Question: I want to change my legend so that it shows colour but doesn't discriminate by shape.
Here is some data:
'''
exampledata <- tribble(~subject, ~group, ~PC, ~condition,
"1", "A", .8, "cond1",
"1", "A", .4, "cond2",
"2", "B", .45, "cond1",
"2", "B", .4, "cond2",
"3", "A", .6, "cond1",
"3", "A", .3, "cond2",
"4", "B", .5, "cond1",
"4", "B", .34, "cond2",
"5", "A", .86, "cond1",
"5", "A", .34, "cond2",
"6", "B", .45, "cond1",
"6", "B", .64, "cond2",
"7", "A", .36, "cond1",
"7", "A", .23, "cond2",
"8", "B", .59, "cond1",
"8", "B", .24, "cond2",
"9", "A", .8, "cond1",
"9", "A", .14, "cond2",
"10", "B", .42, "cond1",
"10", "B", .74, "cond2",
"11", "A", .56, "cond1",
"11", "A", .32, "cond2",
"12", "B", .65, "cond1",
"12", "B", .14, "cond2",
"13", "A", .76, "cond1",
"13", "A", .63, "cond2",
"14", "B", .56, "cond1",
"14", "B", .14, "cond2",
"15", "A", .66, "cond1",
"15", "A", .33, "cond2",
"16", "B", .65, "cond1",
"16", "B", .24, "cond2",
"17", "A", .16, "cond1",
"17", "A", .73, "cond2",
"18", "B", .29, "cond1",
"18", "B", .22, "cond2"
)
'''
And the code I've been using so far:
'''
ggplot(exampledata, aes(x=condition, y=PC, shape = condition, color = group))+
geom_point(aes(group=group), size = 5, position=position_dodge(-.2)) +
stat_summary(fun.data=mean_cl_boot, geom = "pointrange", aes(shape=condition, fill = group),
size=1.5, position = position_dodge(-.2), colour = "grey32") +
stat_summary(fun.y = mean, aes(group=group, colour=group), geom='line', size=.8, position = position_dodge(-.2)) +
scale_shape_manual(name = "group",
labels = c("A", "B"),
values=c(21,24)) +
scale_colour_manual(name = "group",
labels = c("A", "B"),
values = c("#F8766D","#00BFC4")) +
xlab("condition") +
ylab('%') +
theme_bw(base_size=15) +
theme(axis.text = element_text(size = 20),
axis.title = element_text(size=20),
legend.title = element_blank(),
legend.justification=c(1,1), legend.position=c(1,.99))
'''
This generates the attached plot, which is what I want. However, as you can see, the shapes are also different in the legend. I would like the shapes to be the same, ideally filled squares. I tried a suggestion from <URL>' to my code, but that gave me grey squares with coloured lines across them - I would like filled squares in the specified colour. I think I'm nearly there, but I can't quite get it right
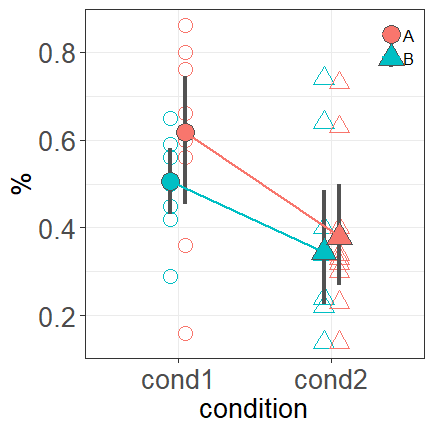
Answer: The following code plots the legend as simple colored circles:
'''
ggplot(exampledata, aes(x=condition, y=PC, shape = condition, color = group)) +
geom_point(aes(group=group), size = 5, position=position_dodge(-.2)) +
stat_summary(fun.data=mean_cl_boot, geom = "pointrange", aes(shape=condition, fill = group),
size = 1.5, position = position_dodge(-.2), colour = "grey32", show.legend = FALSE) +
stat_summary(fun.y = mean, geom='line', aes(group=group, colour=group),
size=.8, position = position_dodge(-.2), show.legend = FALSE) +
scale_shape_manual(name = "group",
labels = c("A", "B"),
values=c(21,24)) +
scale_colour_manual(name = "group",
labels = c("A", "B"),
values = c("#F8766D","#00BFC4")) +
xlab("condition") +
ylab('%') +
theme_bw(base_size=15) +
theme(axis.text = element_text(size = 20),
axis.title = element_text(size=20),
legend.title = element_blank(),
legend.justification=c(1,1), legend.position=c(1,.99)) +
guides(shape = FALSE)
'''
There are two changes here: first, I've added 'show.legend = FALSE' to the 'stat_summary' functions, so they are not included in the legend anymore (otherwise they'd add small line geoms). Second, I've added 'guides(shape = FALSE)' so that the shape aesthetic is not mapped to the legend.